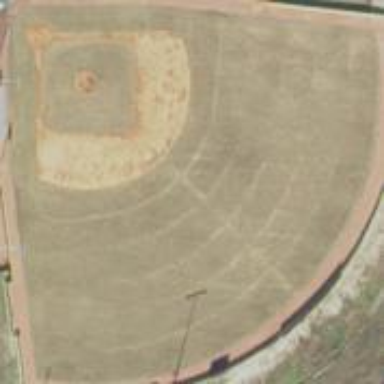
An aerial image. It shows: Baseball pitch for leisure land.